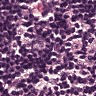
Metastatic tissue present: no